Interaction volume radius: 10 \u00c5
Interaction volume height: 15 \u00c5
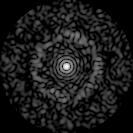
Disorder parameter: 0.8686